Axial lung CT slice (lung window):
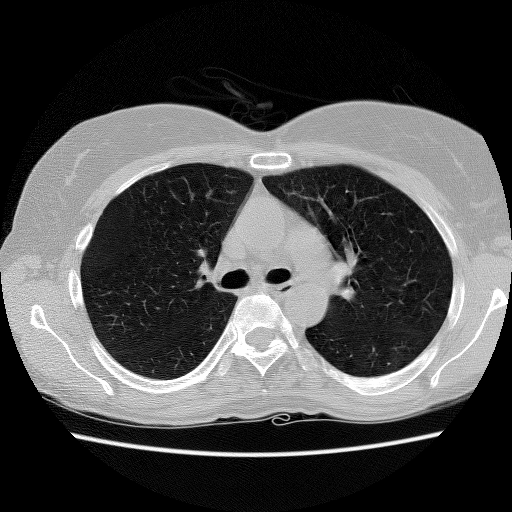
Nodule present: no